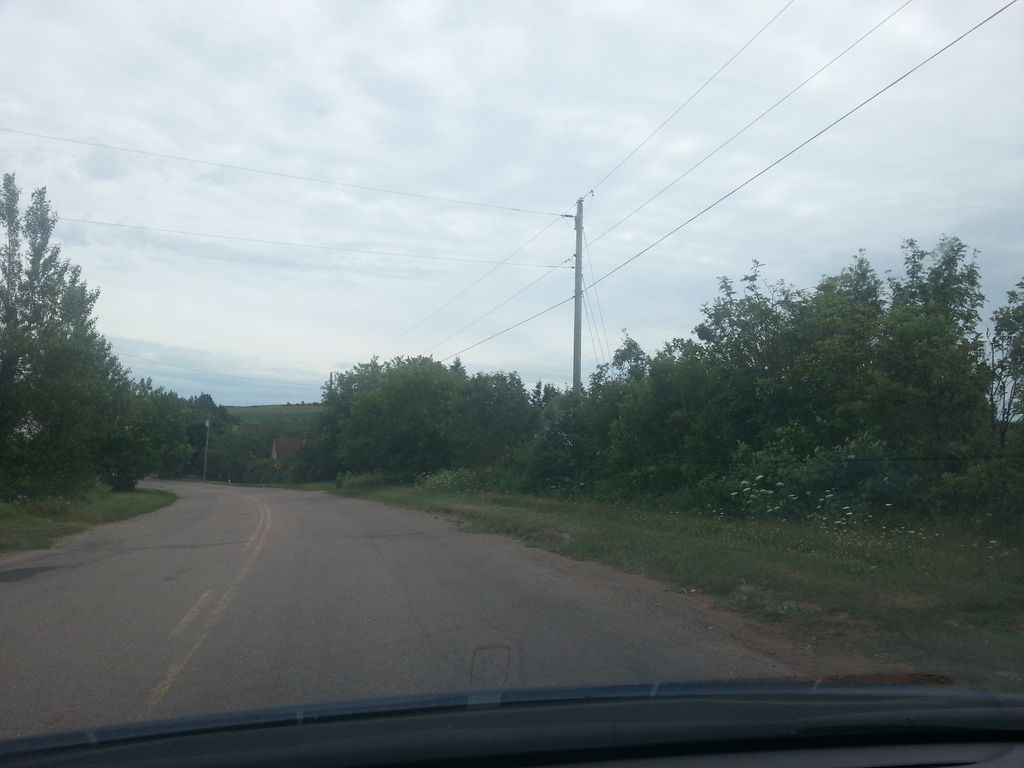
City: charlottetown